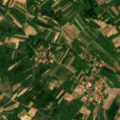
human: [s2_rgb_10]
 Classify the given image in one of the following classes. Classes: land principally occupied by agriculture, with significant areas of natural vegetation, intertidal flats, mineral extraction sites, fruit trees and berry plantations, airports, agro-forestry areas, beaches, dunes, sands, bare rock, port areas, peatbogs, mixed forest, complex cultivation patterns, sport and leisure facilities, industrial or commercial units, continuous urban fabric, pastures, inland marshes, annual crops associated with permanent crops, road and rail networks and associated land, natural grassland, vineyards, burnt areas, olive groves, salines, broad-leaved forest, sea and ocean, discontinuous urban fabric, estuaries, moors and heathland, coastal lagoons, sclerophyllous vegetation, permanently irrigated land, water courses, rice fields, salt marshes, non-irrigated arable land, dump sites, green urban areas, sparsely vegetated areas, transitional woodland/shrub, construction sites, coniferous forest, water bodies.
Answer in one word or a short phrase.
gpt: complex cultivation patterns, land principally occupied by agriculture, with significant areas of natural vegetation, broad-leaved forest